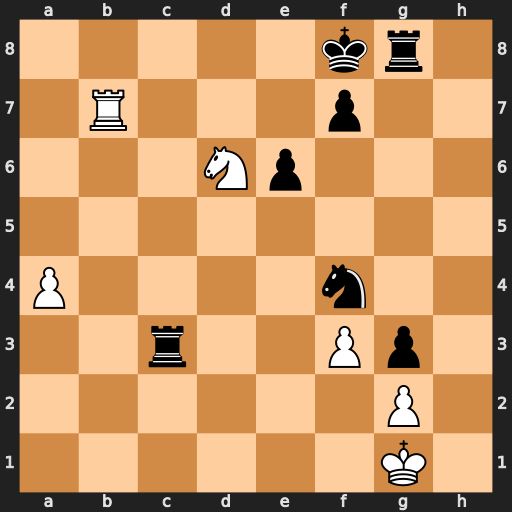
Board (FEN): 5kr1/1R3p2/3Np3/8/P4n2/2r2Pp1/6P1/6K1
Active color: w
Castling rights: -
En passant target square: -
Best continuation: Rxf7#